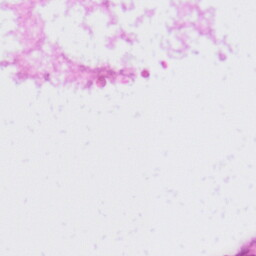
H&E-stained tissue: Liver